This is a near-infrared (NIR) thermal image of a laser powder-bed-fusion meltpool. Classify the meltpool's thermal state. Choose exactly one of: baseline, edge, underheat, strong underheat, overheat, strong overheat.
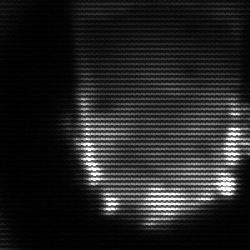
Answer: baseline